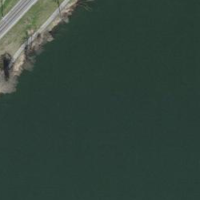
EUNIS habitat code: 14
Species observed at this site:
Stellaria graminea
Humulus lupulus